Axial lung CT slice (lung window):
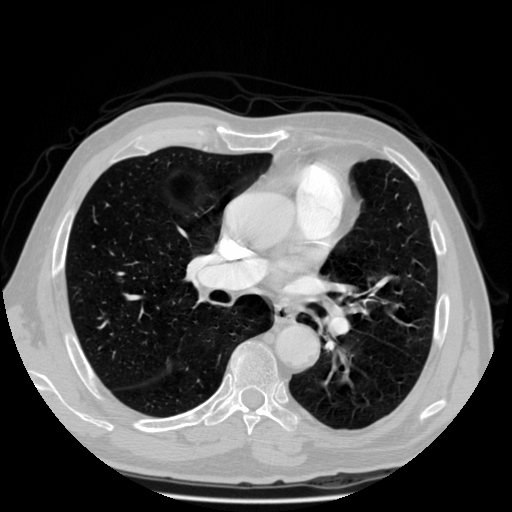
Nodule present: no